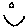
Label: smiley face